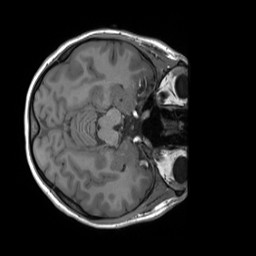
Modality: T1w
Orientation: axial
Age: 20
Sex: female
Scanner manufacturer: siemens
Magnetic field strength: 3 T
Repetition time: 1.8 s
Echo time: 0.00232 s